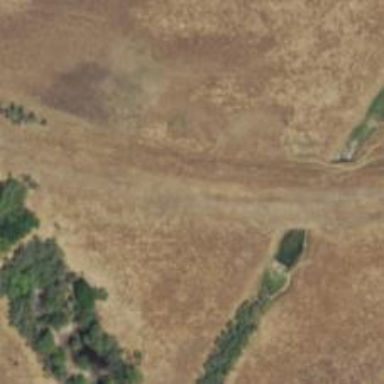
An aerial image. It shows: Abandoned spur railway.